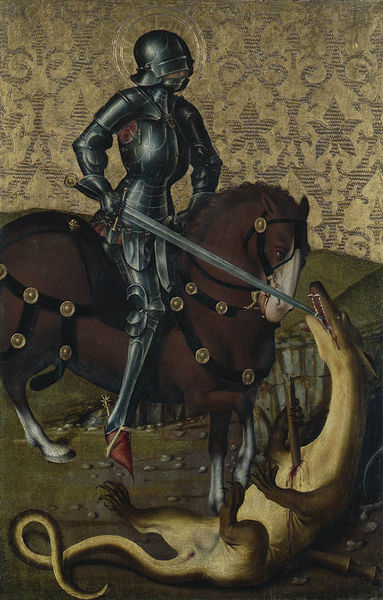
Titel: Der Heilige Georg als Drachentöter
Künstler: Friedrich (1425) Herlin
Standort: Karlsruhe
Institution: Staatliche Kunsthalle Karlsruhe
Schlagwörter: angriff, berg, dunkel, felsen, gemälde, hand, held, himmel, kampf, kopf, mann, schatten, weiß, wunde, grün, landschaft, braun, bunt, frau, grau, hintergrund, mund, rücken, schmuck, schwarz, blüte, gras, hund, rot, tier, wiese, beige, malerei, muster, ornament, teppich, wand, arm, arme, mensch, silber, stein, steine, tod, tot, bild, hals, öl, erde, feld, hügel, natur, boden, auge, gold, stoff, gotik, höhle, prinzessin, pferd, reiter, stock, beine, huf, hufe, mähne, reiten, sattel, schwanz, zaumzeug, zügel, liegen, schuhe, fels, hang, lanze, tafel, tapete, gobelin, wandteppich, glanz, ornamente, metall, deutsch, klippe, gemustert, eisen, panzer, blut, offen, stolz, blind, fuss, stern, pfahl, geschirr, gefahr, schwert, uniform, soldat, verletzt, witz, degen, helm, stiefel, krallen, schuh, lilie, ritter, brokat, rüstung, sieg, altar, knauf, schein, harnisch, gebiss, heiligenschein, zähne, nimbus, jäger, schnauze, gotisch, ross, maul, sage, dolch, mittelalter, krieger, fabelwesen, brauner, heiliger, ritterrüstung, visier, herz, heilige, speer, töten, sporen, heilig, verwundet, gloriole, schäfer, sporn, ungeheuer, gewebt, zerbrochen, drachen, goldgrund, ikone, drache, stechen, rosetten, rettung, schutz, drachentöter, georg, heiliger georg, gürn, klauen, monster, untier, heiligenbild, wandtapete, erstochen, martin, flügelaltar, gebrochen, rote schuhe, dinosaurier, lindwurm, spore, streitross, bestie, besiegt, pferdegeschirr, erlegen, aufgerissen, irland, gepunzt, goldhintergrund, sigfried, abgebrochen, rachen, altniederländisch, gregor, hl georg, ringelschwanz, neandertaler, stirbt, ungetier, roter schuh, schnabelschuh, hinttergrund, pfert, moster, st., rittter, st. georg, siegfrid, hl.georg, mau, ungehäuer, heilige georg, töter, schwaert, fissier, #gras, #blau, brokatmuster, spitz#, holzpflock, vivier, minster, drachenkämpfer, bezwinger, rapete, spahl, vlut, gemälderitter